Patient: sex M, age 44
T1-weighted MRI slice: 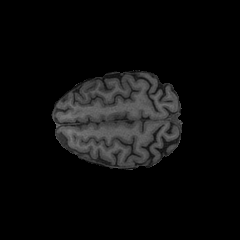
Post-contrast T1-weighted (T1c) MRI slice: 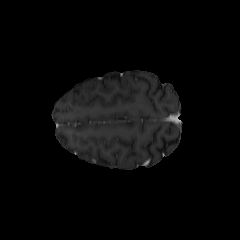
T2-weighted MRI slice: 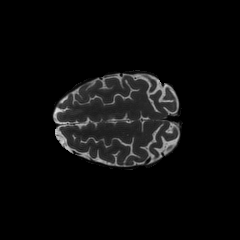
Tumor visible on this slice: no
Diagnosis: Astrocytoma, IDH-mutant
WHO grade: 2